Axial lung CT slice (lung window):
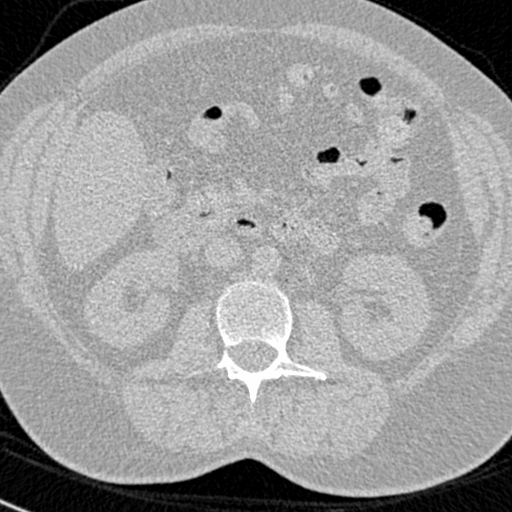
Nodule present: no